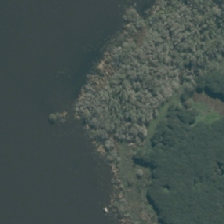
Land cover: deciduous_hardwood